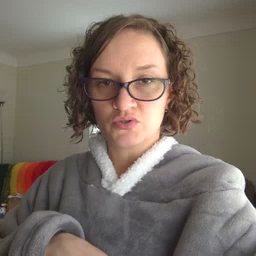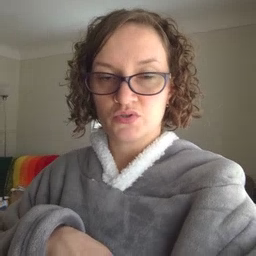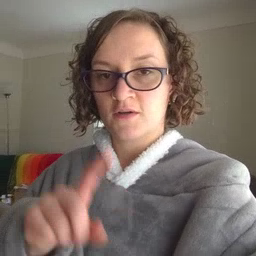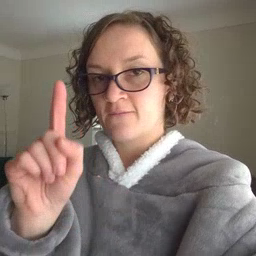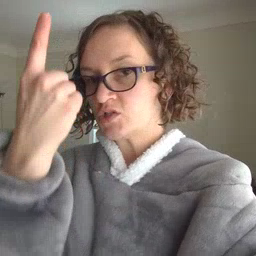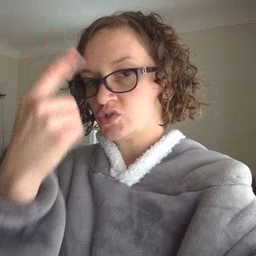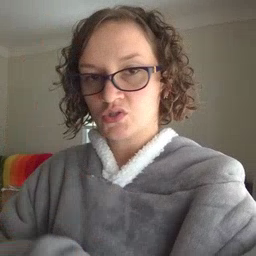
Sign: first